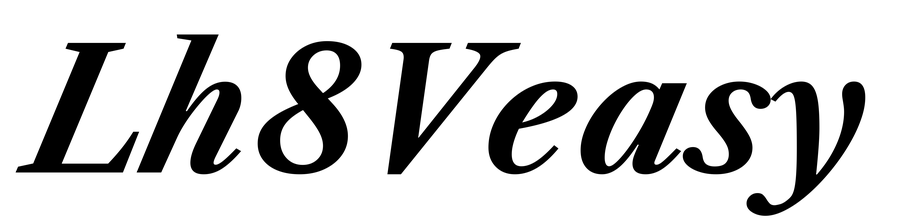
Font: LibreCaslonText-Italic_Bold_Italic